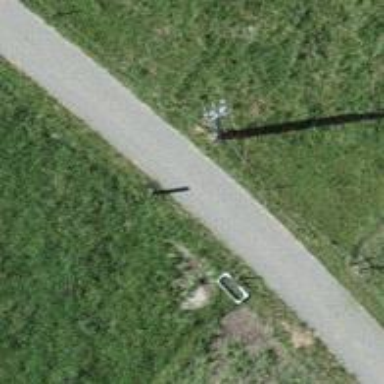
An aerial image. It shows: Termination pole used for power distribution.